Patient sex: F
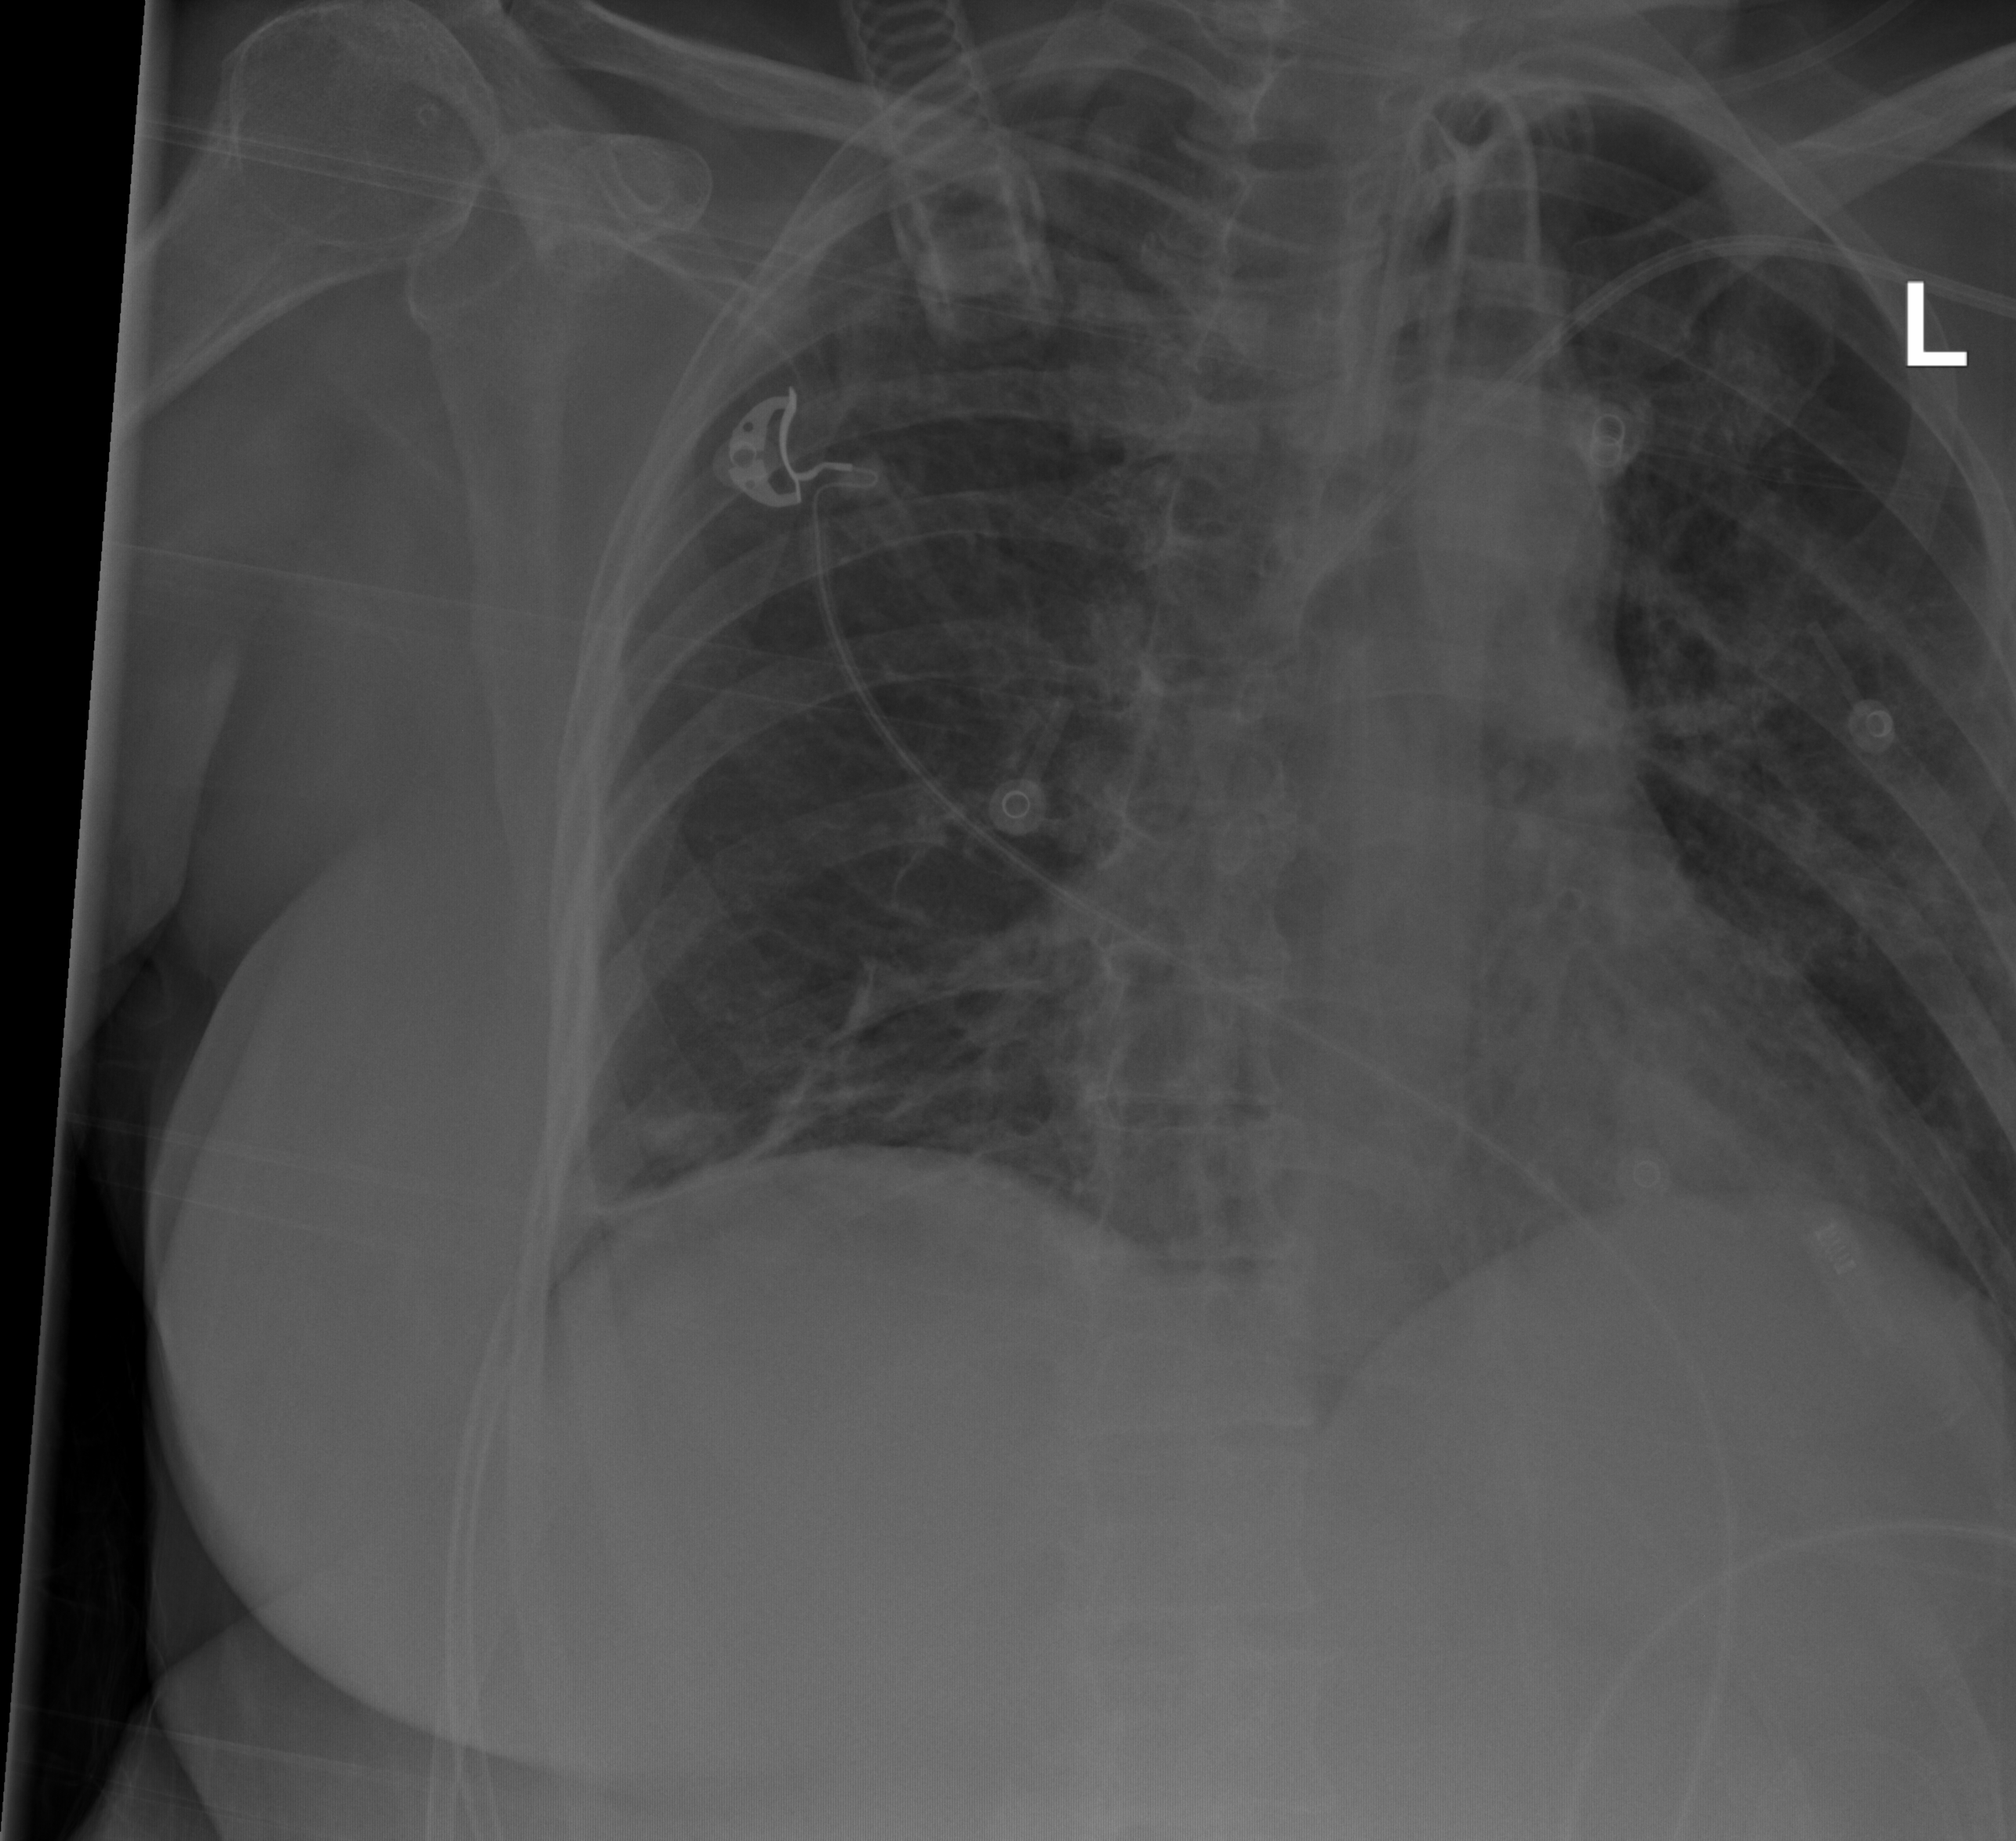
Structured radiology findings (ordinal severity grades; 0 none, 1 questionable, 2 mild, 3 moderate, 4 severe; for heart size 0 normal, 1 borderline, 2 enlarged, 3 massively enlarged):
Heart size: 0
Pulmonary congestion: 2
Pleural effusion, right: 0
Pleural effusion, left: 0
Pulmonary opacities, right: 2
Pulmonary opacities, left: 3
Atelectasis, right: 2
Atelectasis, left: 3